Question:
So I am reading the head first android development book, and alittle confused on one of the pages.
From the code, it is showing the object array being created inside the object array class itself using (new drink()). This is abit confusing for me because I thought normally the array would be created inside a main rather than in the object itself.
Can anyone help explain why?
Thank you.!
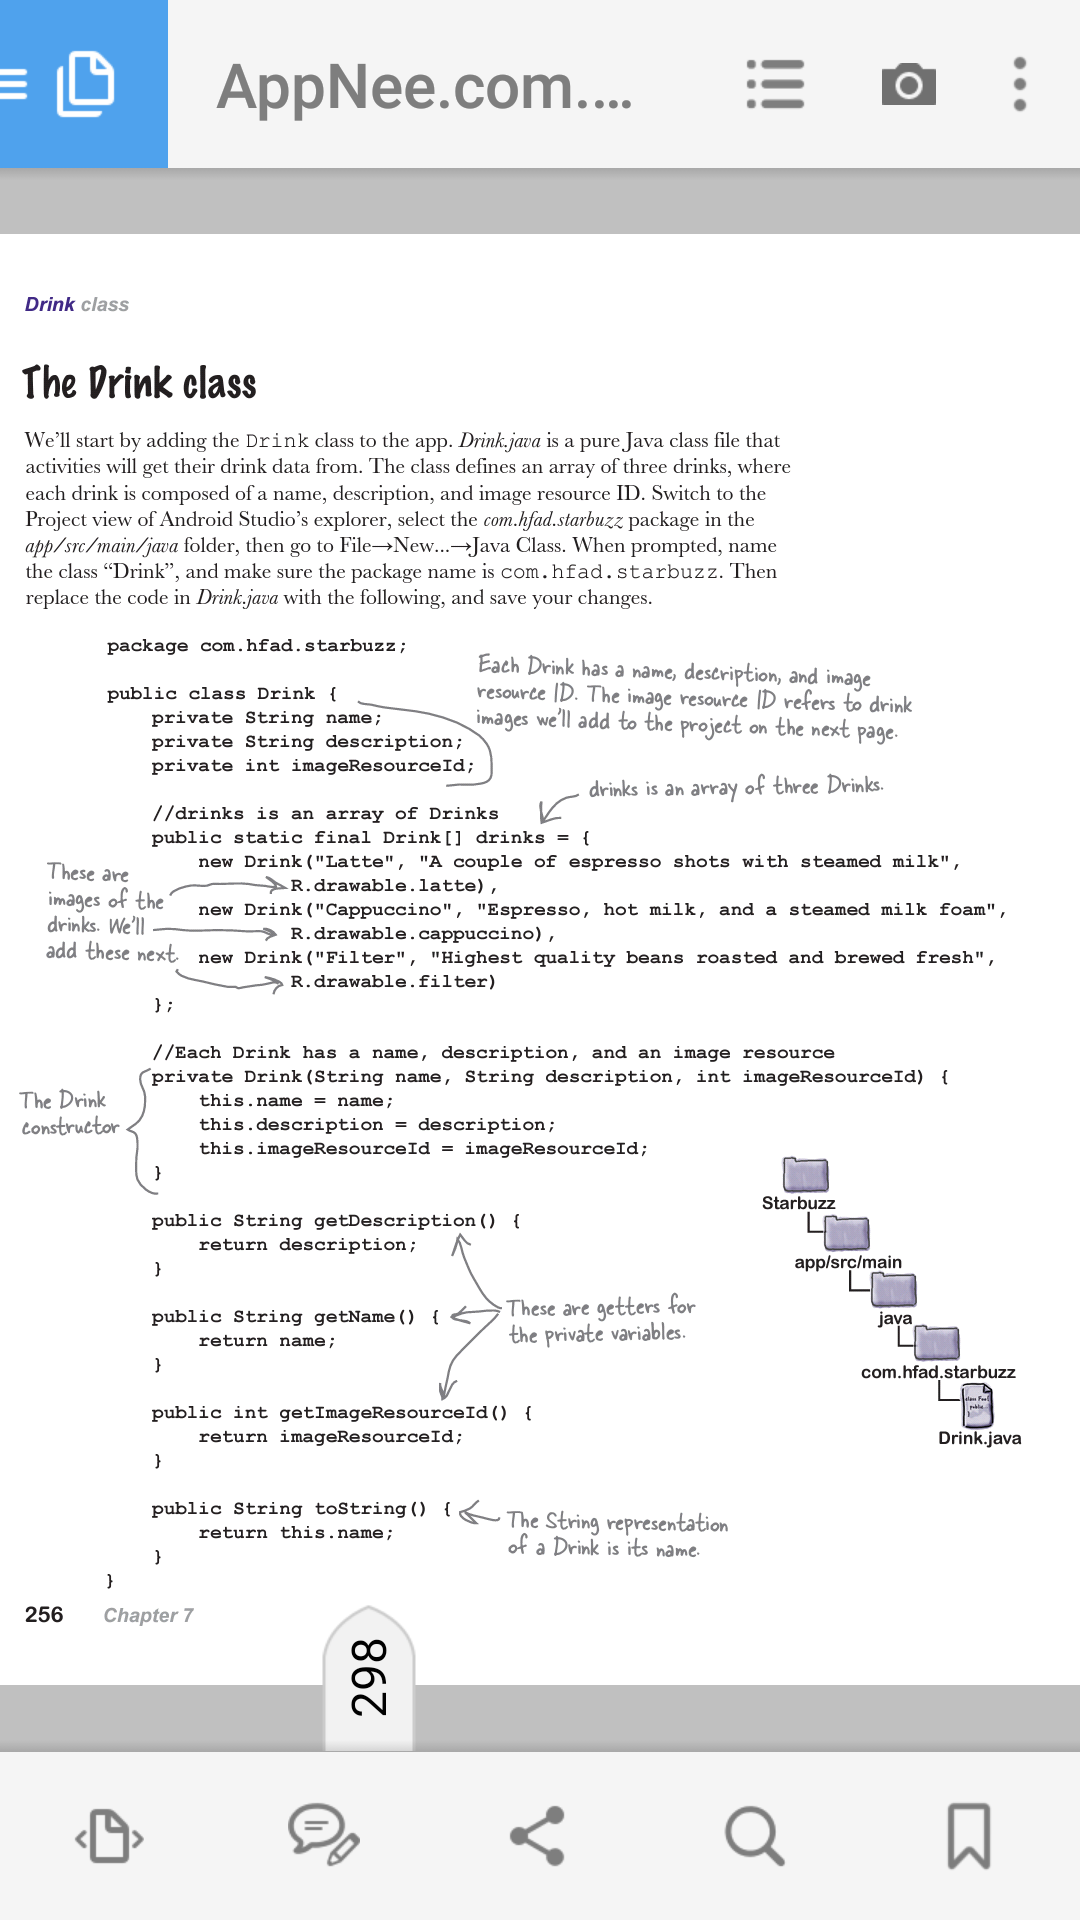
Answer: > This is abit confusing for me because I thought normally the array would be created inside a main rather than in the object itself.
No. In Android development, you almost never write code in the 'main' method.
A 'Drink[]' can be created in many places. In your example, there is a static field called 'drinks' in the class 'Drink'. An array of drinks is created to assign to that field.
The 'drinks' field's purpose is likely to allow easy access of the different types of drinks such as Latte and Cappuccino. You don't have to create the drinks objects in the client code. You can just use 'Drink.drinks[0]' or 'Drink.drinks[1]'. In addition, the 'Drink' constructor is private, so the 'drinks' array is also your only way of accessing 'Drink' objects from the outside.
It might seem counter-intuitive or even paradoxical at first to have an instance of a class in that class. But note how classes are reference types. 'Drink' is just storing to other 'Drink' objects. Not to mention that 'drinks' is static, so it belongs to the class itself, instead of 'Drink' instances.